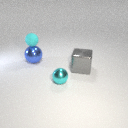
large blue metal sphere below small cyan rubber sphere